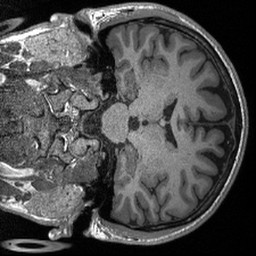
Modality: T1w
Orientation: coronal
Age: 24
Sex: male